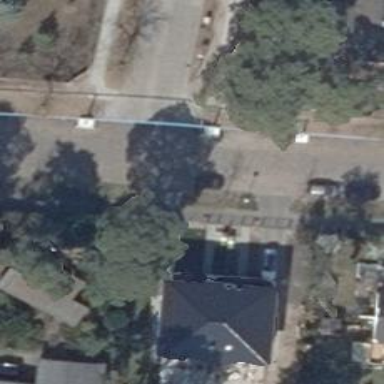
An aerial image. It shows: Residential road with sidewalks on both sides.